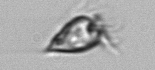
Label: Paratontonia_gracillima